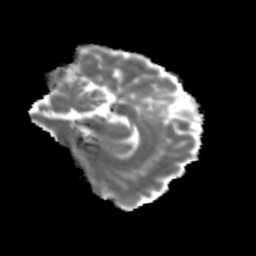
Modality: MD
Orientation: sagittal
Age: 27
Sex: female
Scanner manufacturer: siemens
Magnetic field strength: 3 T
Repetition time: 3.5 s
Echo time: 0.125 s